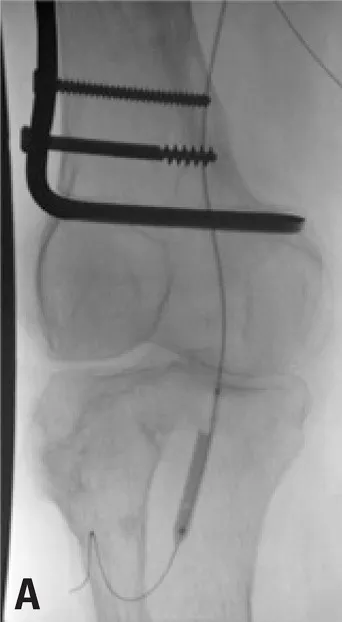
Digital subtraction angiography. (A and B) Popliteal artery angioplasty performed with a 4x20 Paseo-35 balloon.
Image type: radiology (x_ray)